The image shows the envelope spectrum of a rolling-element bearing's vibration signal, with the characteristic fault frequencies (BPFO outer race, BPFI inner race, BSF ball, FTF cage) marked as reference lines. Diagnose the bearing from this image, choosing from: normal, inner_race, outer_race, ball.
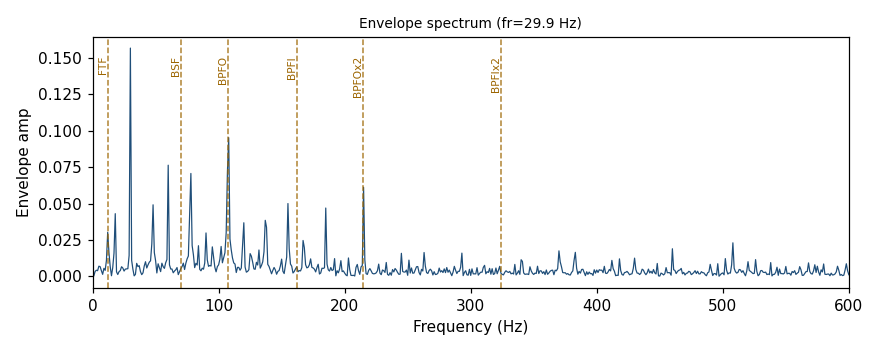
Answer: outer_race